Field crop: maize
Growth stage: 2
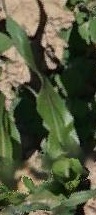
Species: maize